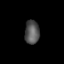
Tissue: skin
Cell type: T cells
Senescence score: 0.2864
Nuclear area (px): 335
Mean DAPI intensity: 85.499